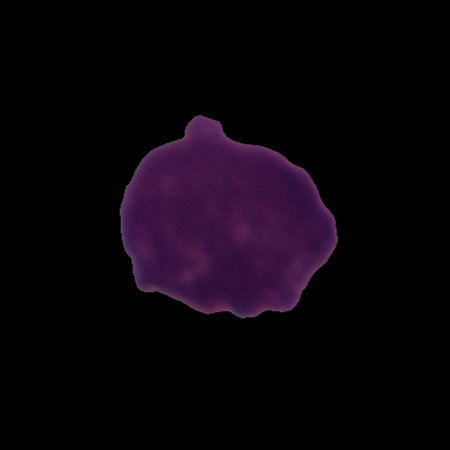
Label: healthy